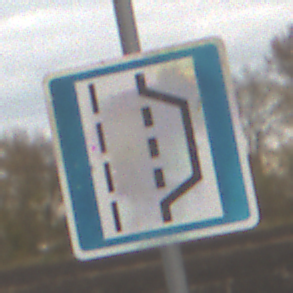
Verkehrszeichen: NothalteUndPannenbucht
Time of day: MorningAfternoon
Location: Outdoor (Nature)
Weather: Overcast
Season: NotSpecified
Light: Natural